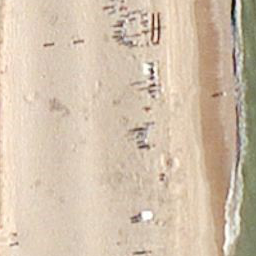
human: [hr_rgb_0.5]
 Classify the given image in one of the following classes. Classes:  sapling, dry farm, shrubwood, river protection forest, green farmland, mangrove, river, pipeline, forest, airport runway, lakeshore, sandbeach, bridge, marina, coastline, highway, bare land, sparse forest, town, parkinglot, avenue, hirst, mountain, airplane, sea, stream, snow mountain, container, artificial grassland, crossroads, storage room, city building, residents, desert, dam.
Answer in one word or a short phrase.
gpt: sandbeach